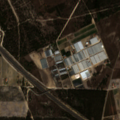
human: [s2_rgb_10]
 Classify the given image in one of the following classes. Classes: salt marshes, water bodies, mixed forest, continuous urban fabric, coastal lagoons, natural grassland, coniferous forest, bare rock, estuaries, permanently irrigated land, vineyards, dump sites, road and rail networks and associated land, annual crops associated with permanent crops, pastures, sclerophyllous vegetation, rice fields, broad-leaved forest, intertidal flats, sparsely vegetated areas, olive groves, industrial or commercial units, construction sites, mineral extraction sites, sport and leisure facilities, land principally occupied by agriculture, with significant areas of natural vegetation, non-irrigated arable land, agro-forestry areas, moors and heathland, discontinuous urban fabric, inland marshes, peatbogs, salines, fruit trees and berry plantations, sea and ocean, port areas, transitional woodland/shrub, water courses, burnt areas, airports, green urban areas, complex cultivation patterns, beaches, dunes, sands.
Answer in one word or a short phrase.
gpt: non-irrigated arable land, vineyards, complex cultivation patterns, broad-leaved forest, transitional woodland/shrub